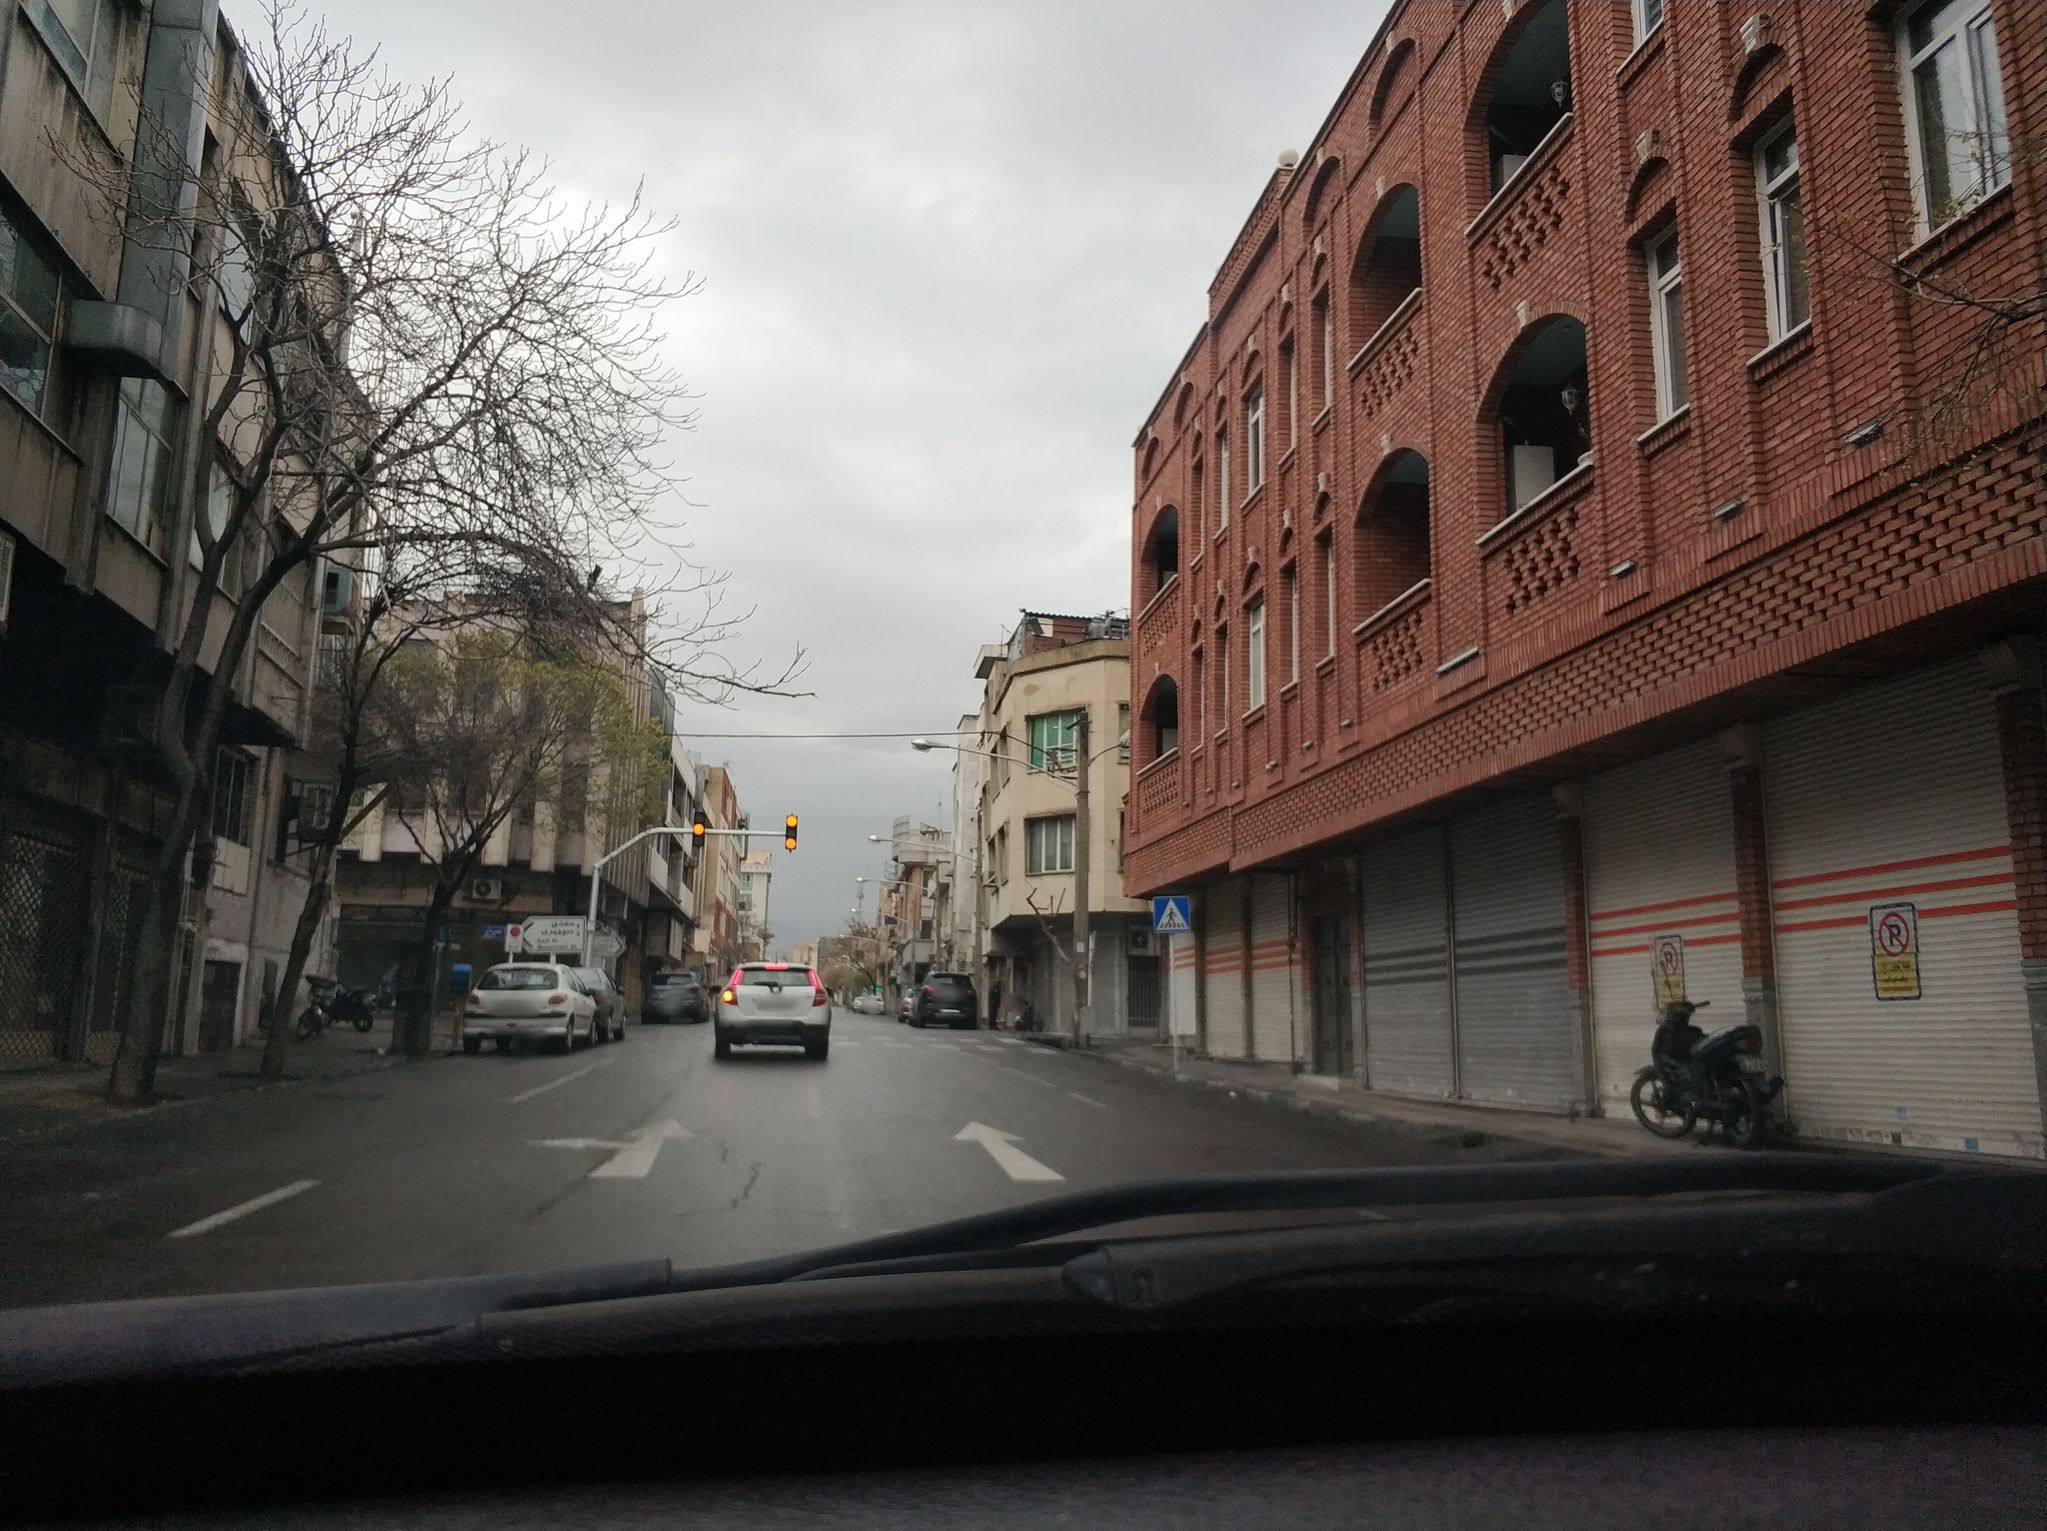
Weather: snowy
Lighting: day
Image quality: good
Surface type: driving surface
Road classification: tertiary
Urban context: urban centre
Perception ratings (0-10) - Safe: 6.07, Lively: 7.71, Beautiful: 5.61, Boring: 2.29, Depressing: 3.36, Wealthy: 4.39